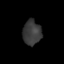
Tissue: lung
Cell type: Epithelial cells
Senescence score: 0.545
Nuclear area (px): 446
Mean DAPI intensity: 57.377